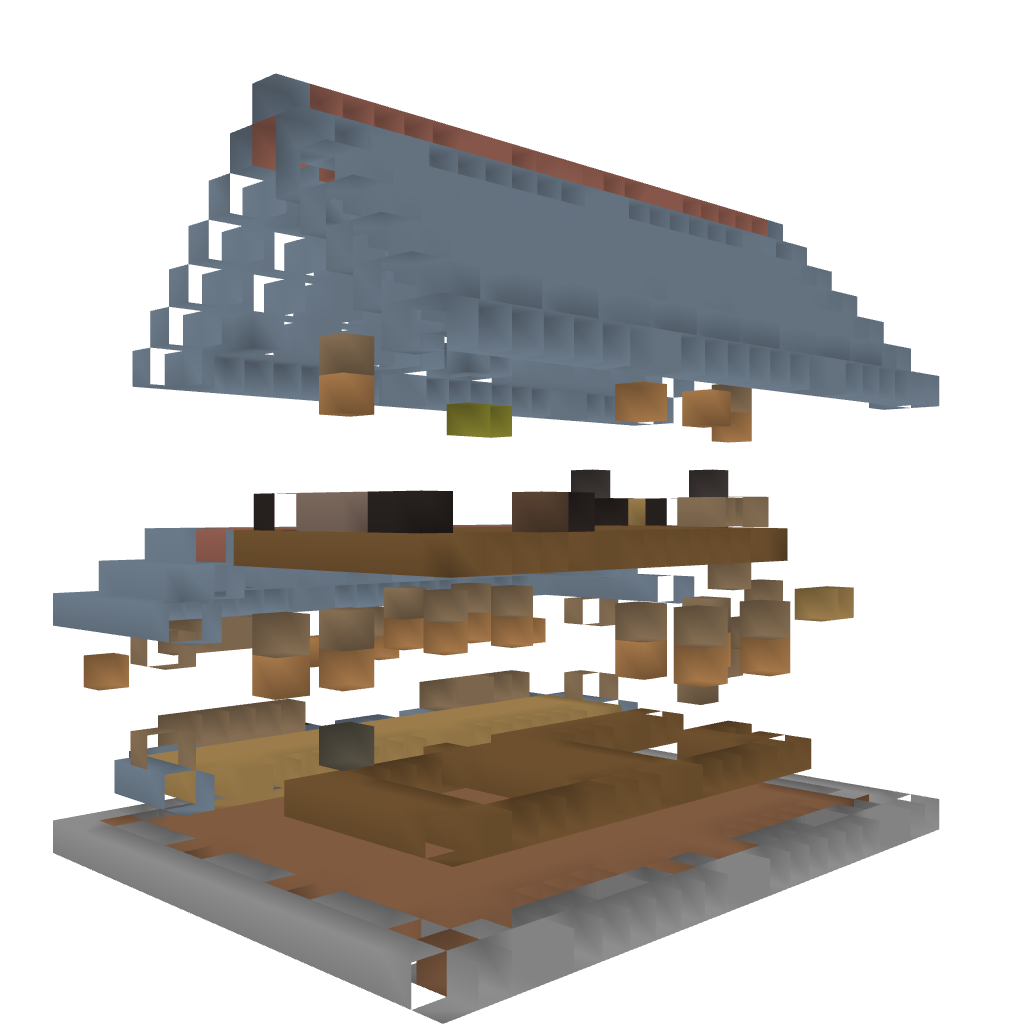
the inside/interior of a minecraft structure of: Farm House for 1.6.0+